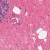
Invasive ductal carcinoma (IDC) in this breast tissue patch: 0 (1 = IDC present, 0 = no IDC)